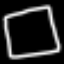
Label: square